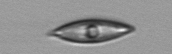
Label: pennate